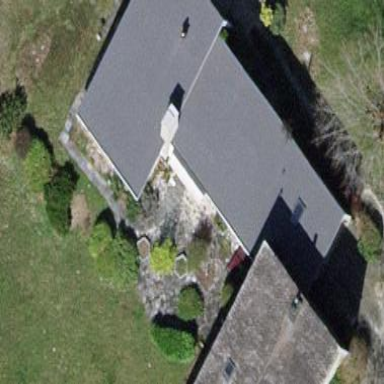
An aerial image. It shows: Simple house.